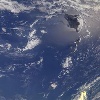
Label: water